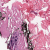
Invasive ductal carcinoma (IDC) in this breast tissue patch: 0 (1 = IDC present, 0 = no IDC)